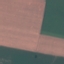
Land use / land cover: AnnualCrop